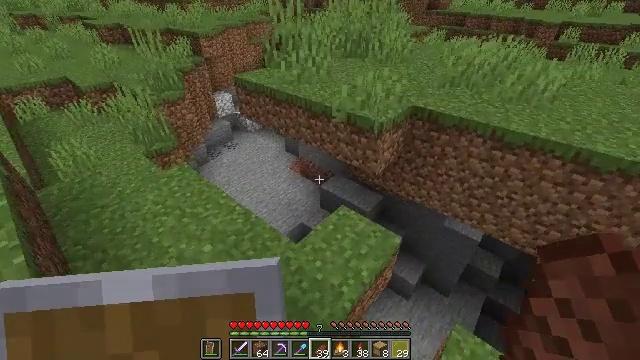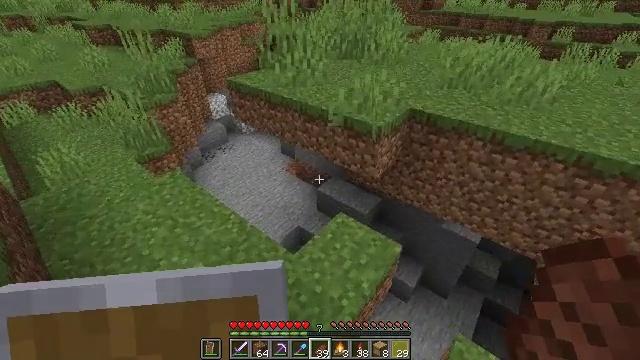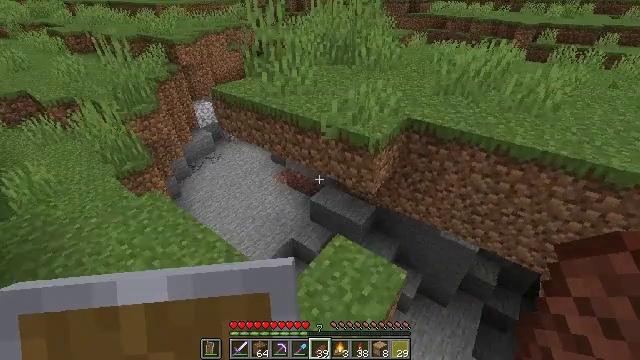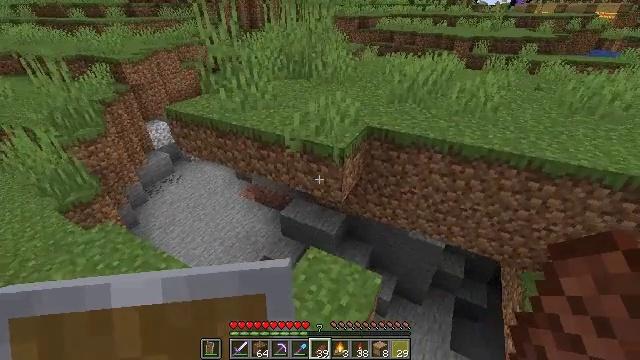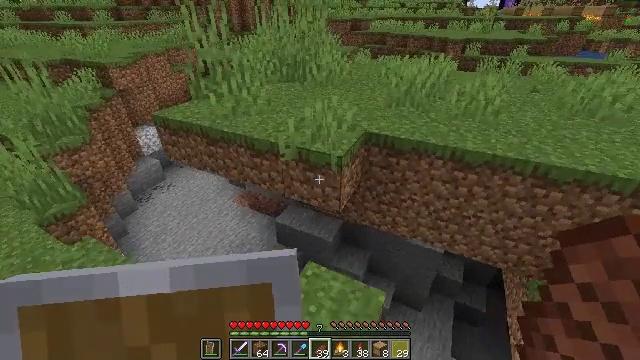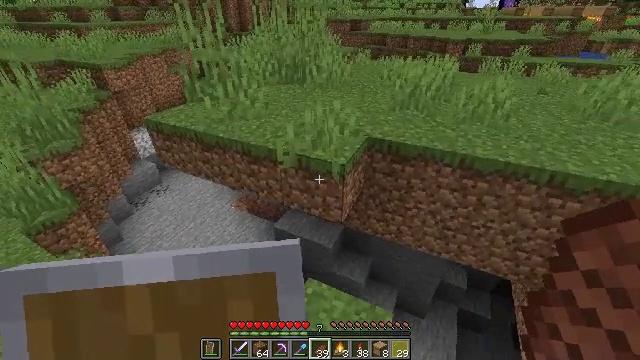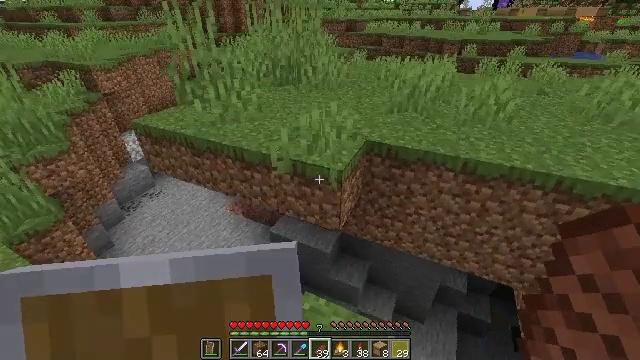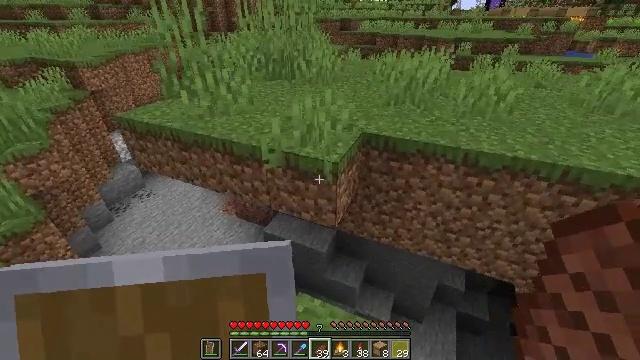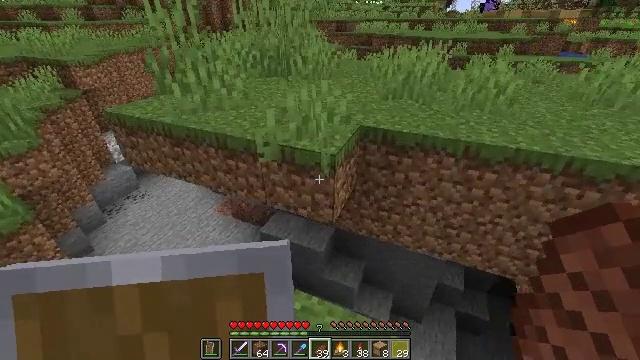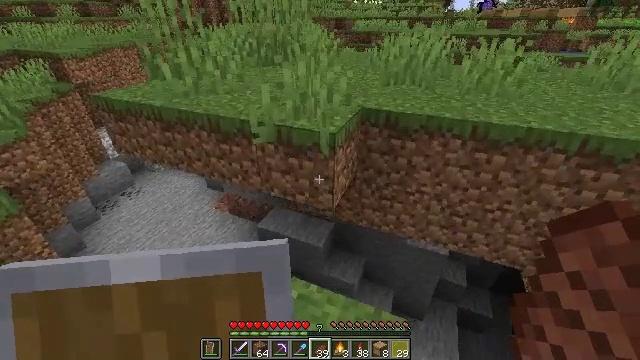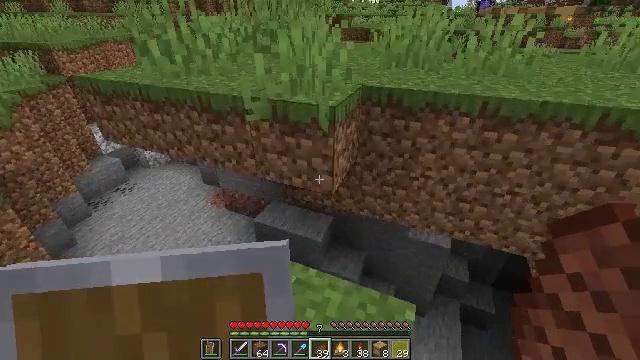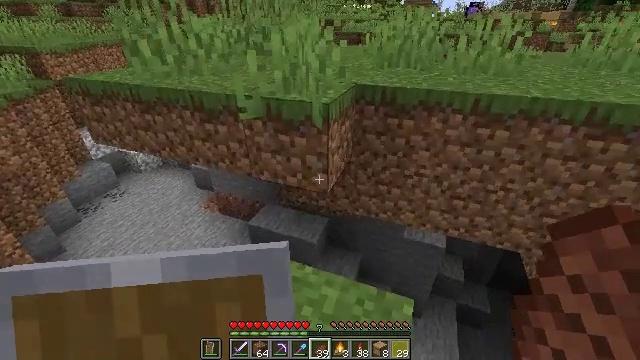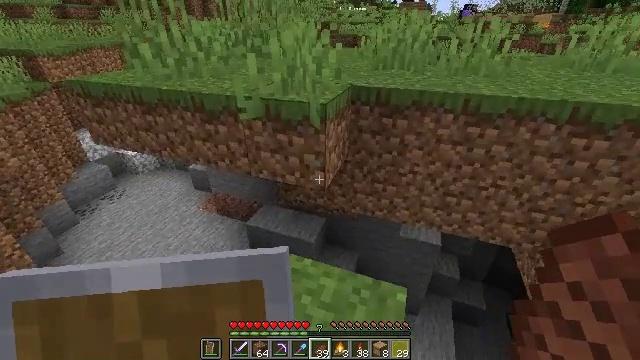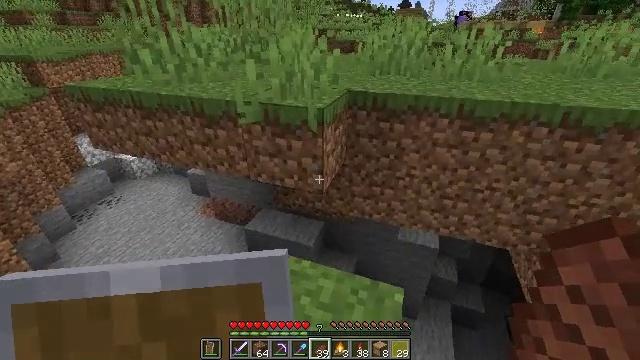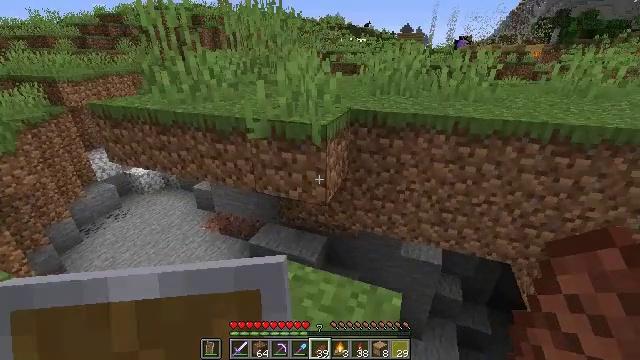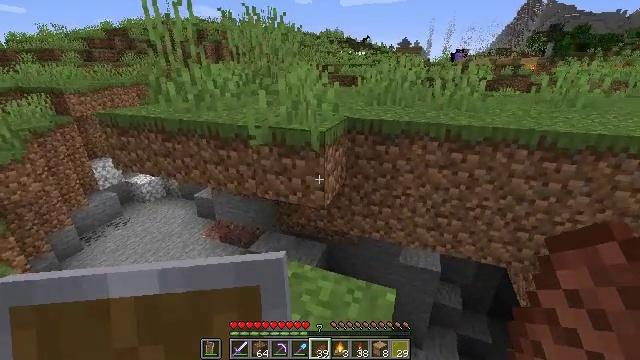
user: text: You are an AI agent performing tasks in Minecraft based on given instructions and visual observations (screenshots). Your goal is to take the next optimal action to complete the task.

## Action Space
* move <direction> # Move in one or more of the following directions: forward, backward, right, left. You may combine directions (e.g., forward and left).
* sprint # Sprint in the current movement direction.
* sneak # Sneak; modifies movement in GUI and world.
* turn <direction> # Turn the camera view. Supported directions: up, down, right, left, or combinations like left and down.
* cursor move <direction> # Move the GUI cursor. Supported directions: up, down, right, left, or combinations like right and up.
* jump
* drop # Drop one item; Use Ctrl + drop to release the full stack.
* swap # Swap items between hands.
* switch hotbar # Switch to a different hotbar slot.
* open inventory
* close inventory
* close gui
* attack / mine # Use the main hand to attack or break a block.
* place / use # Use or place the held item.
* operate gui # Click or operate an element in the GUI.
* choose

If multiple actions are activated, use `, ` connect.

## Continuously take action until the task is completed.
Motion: motion action
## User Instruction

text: Obtain yellow dye by crafting.
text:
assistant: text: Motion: move forward, turn right
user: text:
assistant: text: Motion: move forward, turn right
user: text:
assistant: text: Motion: move forward, turn right and up
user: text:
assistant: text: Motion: move forward, turn right
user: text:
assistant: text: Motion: move forward
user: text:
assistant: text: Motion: no_op
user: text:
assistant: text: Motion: turn right
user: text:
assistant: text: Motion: no_op
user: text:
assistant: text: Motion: no_op
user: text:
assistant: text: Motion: no_op
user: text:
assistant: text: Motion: move back, turn right
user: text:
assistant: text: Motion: move back
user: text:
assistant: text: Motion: move back, turn up
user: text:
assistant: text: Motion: move back, turn up
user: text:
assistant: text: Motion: turn up
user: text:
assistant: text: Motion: turn up
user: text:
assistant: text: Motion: move forward
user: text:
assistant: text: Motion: move forward
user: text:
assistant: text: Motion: no_op
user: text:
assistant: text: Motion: no_op
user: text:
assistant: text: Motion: move forward
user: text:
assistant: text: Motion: move forward
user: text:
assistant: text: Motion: move forward
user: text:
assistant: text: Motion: move forward
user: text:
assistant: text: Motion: move forward, jump
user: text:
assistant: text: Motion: move forward, jump
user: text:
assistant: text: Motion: move forward, jump
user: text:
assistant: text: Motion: move forward, jump
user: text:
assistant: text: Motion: move forward, jump
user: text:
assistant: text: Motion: move forward, jump